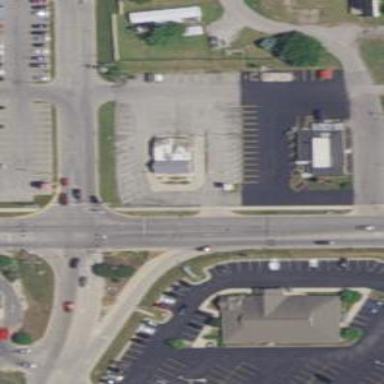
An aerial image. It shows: Secondary road with separate asphalt sidewalk.